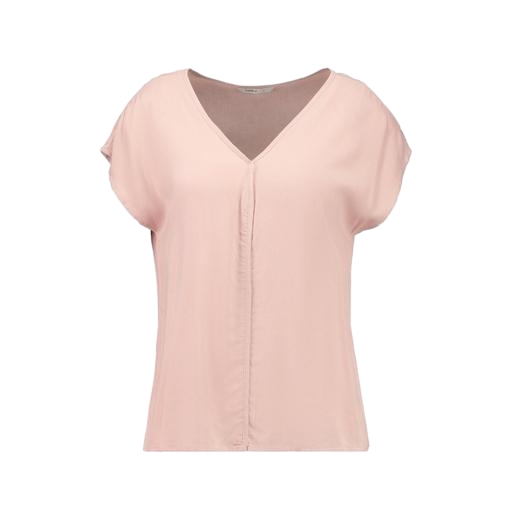
short-sleeve top only macy, pink v-necked blouse, blush pleat front tee, white background